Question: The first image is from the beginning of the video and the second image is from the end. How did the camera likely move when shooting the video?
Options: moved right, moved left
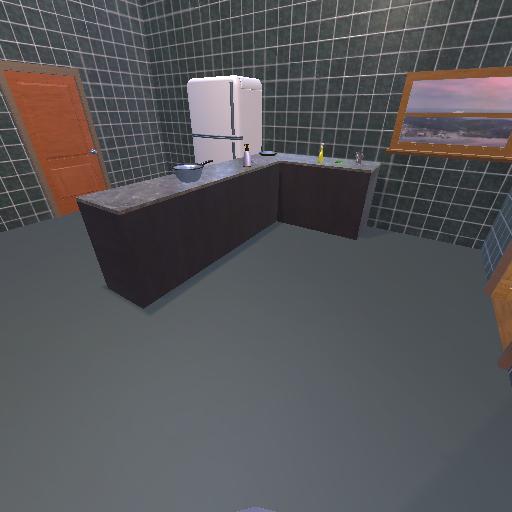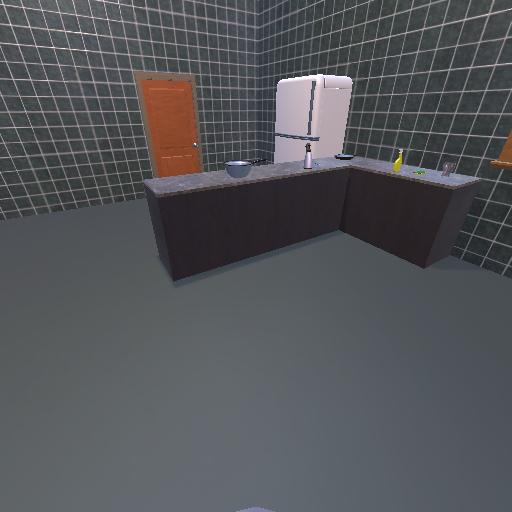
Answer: moved right